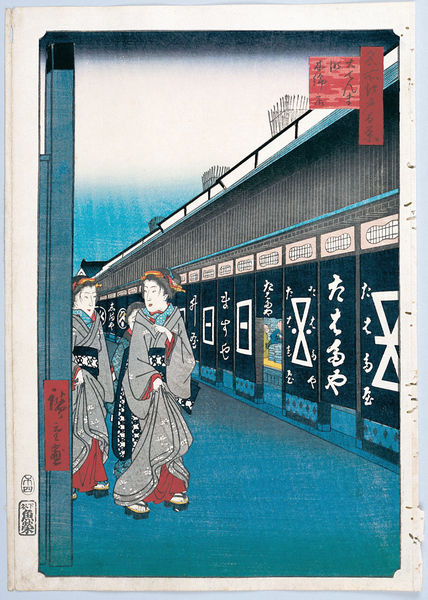
Titel: 100 berühmte Ansichten von Edo
Künstler: Utagawa Hiroshige
Schlagwörter: blau, schwarz, tür, zeichnung, haus, rot, gewand, blatt, japan, perspektive, türen, farbe, figuren, tafel, schriftzeichen, asien, tempel, kimono, l, schrifzeichen